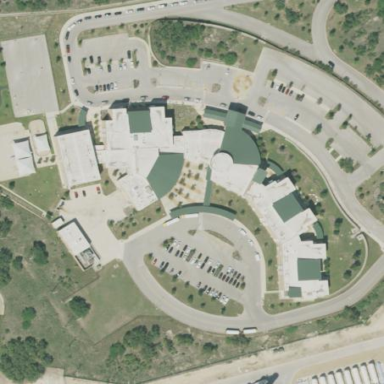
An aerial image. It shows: School.